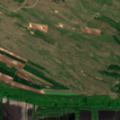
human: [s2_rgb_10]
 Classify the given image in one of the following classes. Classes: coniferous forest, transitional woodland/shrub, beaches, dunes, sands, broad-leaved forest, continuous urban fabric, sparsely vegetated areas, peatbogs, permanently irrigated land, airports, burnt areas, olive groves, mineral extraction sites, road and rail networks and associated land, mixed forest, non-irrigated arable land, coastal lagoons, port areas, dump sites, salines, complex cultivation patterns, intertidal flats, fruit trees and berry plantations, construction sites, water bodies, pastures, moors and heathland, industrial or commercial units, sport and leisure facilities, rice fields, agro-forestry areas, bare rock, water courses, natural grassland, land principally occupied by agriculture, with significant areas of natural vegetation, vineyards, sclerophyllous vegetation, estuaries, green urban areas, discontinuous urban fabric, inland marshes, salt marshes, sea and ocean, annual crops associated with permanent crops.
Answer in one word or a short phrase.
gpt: non-irrigated arable land, broad-leaved forest, natural grassland, transitional woodland/shrub